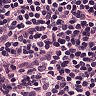
Metastatic tissue present: no